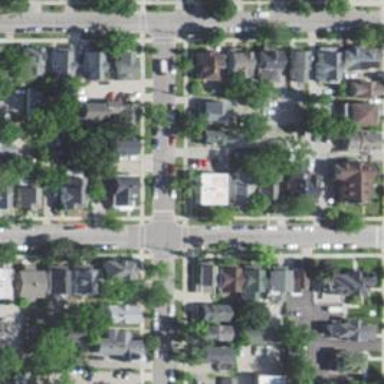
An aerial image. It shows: Charming neighbourhood.